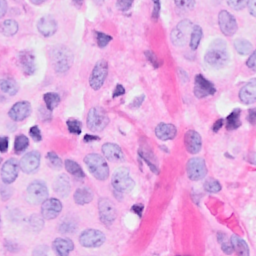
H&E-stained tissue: Breast